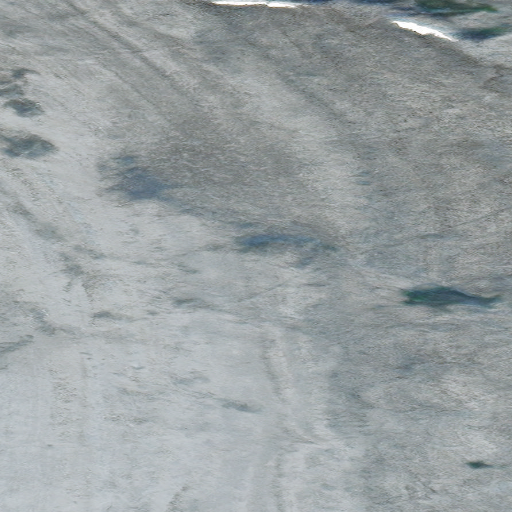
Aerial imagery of mountain in Alaska named Mount Nasak containing only unknown